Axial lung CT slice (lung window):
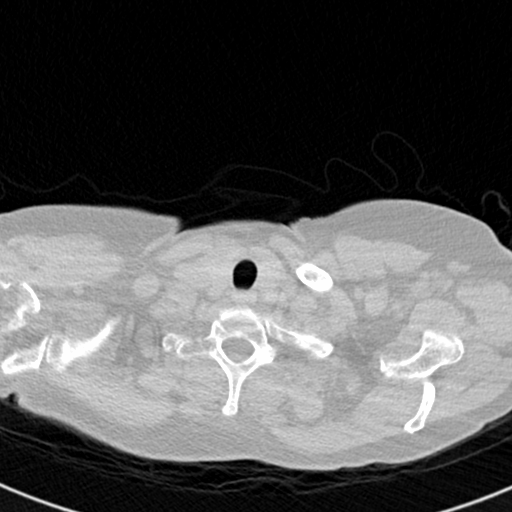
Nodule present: no